Question:
The pods are taking forever to install. They just stop there. I tried it for 30mins and also tried to make it work on dummy project but still the install was not successful. My podfile looks like this.
'''
# Uncomment the next line to define a global platform for your project
platform :ios, '9.0'
target 'Benefit' do
# Comment the next line if you're not using Swift and don't want to use dynamic frameworks
use_frameworks!
# Pods for Benefit
pod 'Spring', :git => 'https://github.com/MengTo/Spring.git'
pod 'ImageSlideshow', '~> 1.4'
pod 'MIBadgeButton-Swift', :git => 'https://github.com/mustafaibrahim989/MIBadgeButton-Swift.git', :branch => 'master'
pod 'Charts'
pod 'SideMenu'
pod 'JTHamburgerButton', '~> 1.0'
pod 'SwiftyJSON'
pod 'Alamofire'
pod 'Google/SignIn'
pod 'GoogleSignIn'
pod 'FBSDKLoginKit'
end
'''
Terminal output
'''
Analyzing dependencies
Downloading dependencies
Using Alamofire (4.6.0)
Installing Bolts (1.9.0)
Using Charts (3.0.4)
Installing FBSDKCoreKit (4.29.0)
Installing FBSDKLoginKit (4.29.0)
-
'''
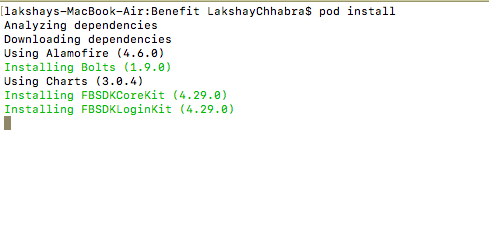
Answer: Well I kept the terminal as it was and after an hour It was done with installing, I think there was a problem on server side of pods.